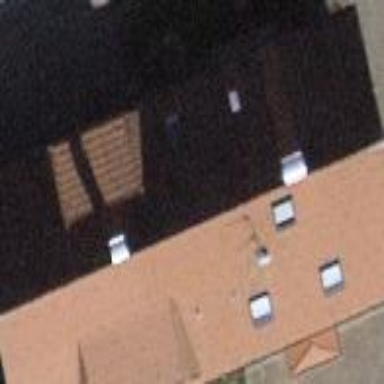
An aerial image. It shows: Gabled building.